Question: For the sake of learning I have created two identical tables in SQLite and was trying to figure out how to prevent inserting duplicates from one table to another.
I am using this query in trying to find out if duplicates exist before posting the record.
However, it does not work right since duplicates still get inserted and no warning message appears.
'''
procedure TForm1.Button1Click(Sender: TObject);
begin
UNIQuery1.Close;
UNIQuery1.SQL.Clear;
UNIQuery1.SQL.Text:='SELECT * FROM TEMP2 WHERE DATE=:F1 AND user=:F2';
UNIQuery1.Params.ParamByName('F1').Value:=UNITable1.FieldByName('DATE').Value;
UNIQuery1.Params.ParamByName('F2').Value:=UNITable1.FieldByName('USER').Value;
UNIQuery1.Open;
if UNIQuery1.isempty then begin
UNIQuery1.Close;
UNIQuery1.SQL.Clear;
UNIQuery1.SQL.Text:='INSERT INTO TEMP2 (DATE,USER) select DATE,USER FROM TEMP1';
UNIQuery1.ExecSQL;
UNITable2.Refresh;
end
else
ShowMessage('Record already exists !');
end;
'''
Can someone enlighten me on how to do this right ? Table has only 3 fields : ID (Autoinc),DATE(date) and USER (char).Both are identical. So basically I want the program to tell me that the USER and the DATE already exist in the table I am trying to post identical records.
EDIT ; Using Sir Rufos query weird things happen:

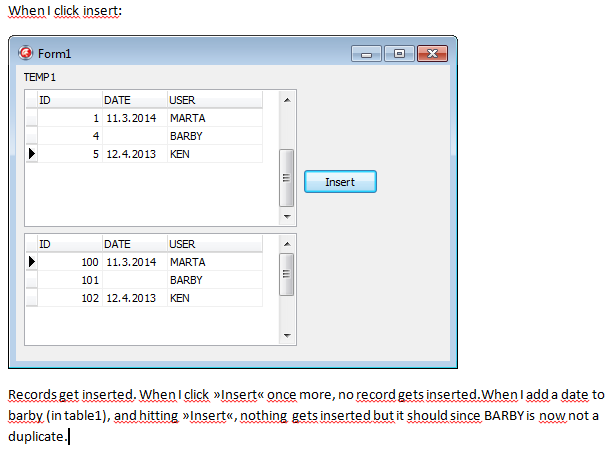
Answer: SQLite has a built in function to prevent violating the constraints.
<URL>
Build a unique constraint on the fields 'Date' and 'User' and you can insert the new values with
'''
insert or ignore into TEMP2 ( Date, User )
select Date, User from TEMP1
'''
But it seems that SQLite did not get the uniqueness if one of the fields contains the 'NULL' value.
To check if the the target table contains the values (containing 'NULL' or not) you have to
'''
SELECT *
FROM TEMP2
WHERE
COALESCE( "DATE", '0000-00-00 00:00:00' ) = COALESCE( :DATE, '0000-00-00 00:00:00' )
AND
COALESCE( "USER", '' ) = COALESCE( :USER, '' )
'''
---
Your approach will not work, because you only check the from 'TEMP1' but insert rows from it into 'TEMP2'.
'''
procedure TForm1.Button1Click(Sender: TObject);
begin
// Prepare the queries
// check duplicates query
UNIQuery1.Close;
UNIQuery1.SQL.Text := 'SELECT * FROM TEMP2 WHERE COALESCE( "DATE", '0000-00-00 00:00:00' ) = COALESCE( :DATE, '0000-00-00 00:00:00' ) AND COALESCE( "USER", '' ) = COALESCE( :USER, '' )';
// insert data query
UNIQuery2.Close;
UNIQuery2.SQL.Text := 'INSERT INTO TEMP2 (DATE,USER) VALUES (:DATE,:USER)';
// walk through TEMP1
UNITable1.First;
while not UNITable1.EOF do
begin
// check current row of TEMP1 for duplicates
UNIQuery1.Params.ParamByName('DATE').Value := UNITable1.FieldByName('DATE').Value;
UNIQuery1.Params.ParamByName('USER').Value := UNITable1.FieldByName('USER').Value;
UNIQuery1.Open;
// if no duplicates found
if UNIQuery1.IsEmpty then
begin
// insert the data
UNIQuery2.Params.ParamByName('DATE').Value := UNITable1.FieldByName('DATE').Value;
UNIQuery2.Params.ParamByName('USER').Value := UNITable1.FieldByName('USER').Value;
UNIQuery2.ExecSQL;
// delete current entry from TEMP1
UNITable1.Delete;
end
else
// next row from TEMP1
UNITable1.Next;
end;
// refresh
UNITable1.Refresh;
UNITable2.Refresh;
end;
'''
But for this you have to be careful in multi-user-scenarios. Someone can insert the same data in the small time gap between checking this and inserting the data.
And this are hard to find failures